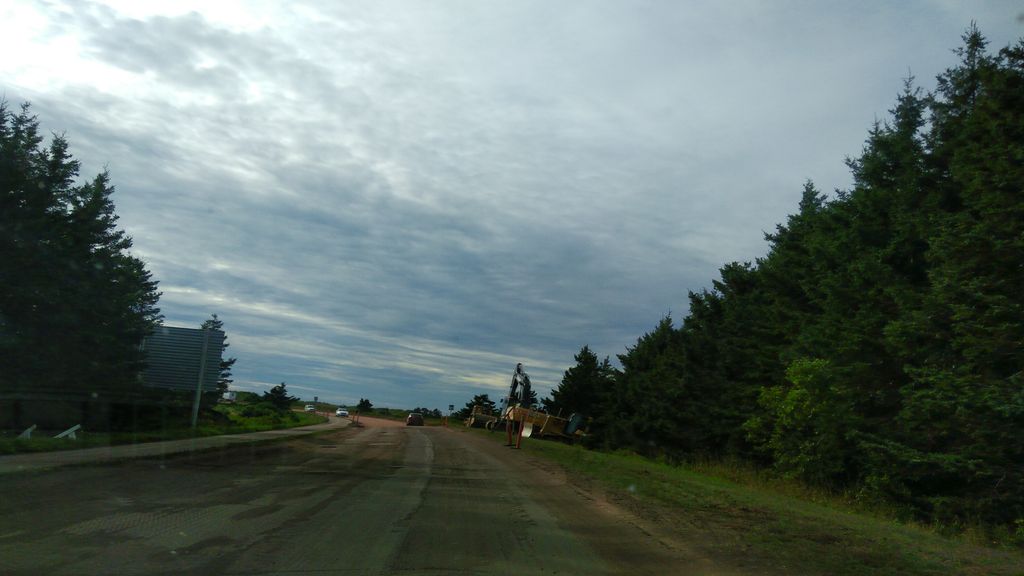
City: charlottetown